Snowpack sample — Snodgrass Mountain, Crested Butte, Colorado (2/4/25, 12:06 PM MST)
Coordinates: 38.923, -106.968
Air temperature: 35 °F
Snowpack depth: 80 cm
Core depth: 80 cm
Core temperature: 32 °F
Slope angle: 14°, slope face: 78°
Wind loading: low
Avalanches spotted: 0
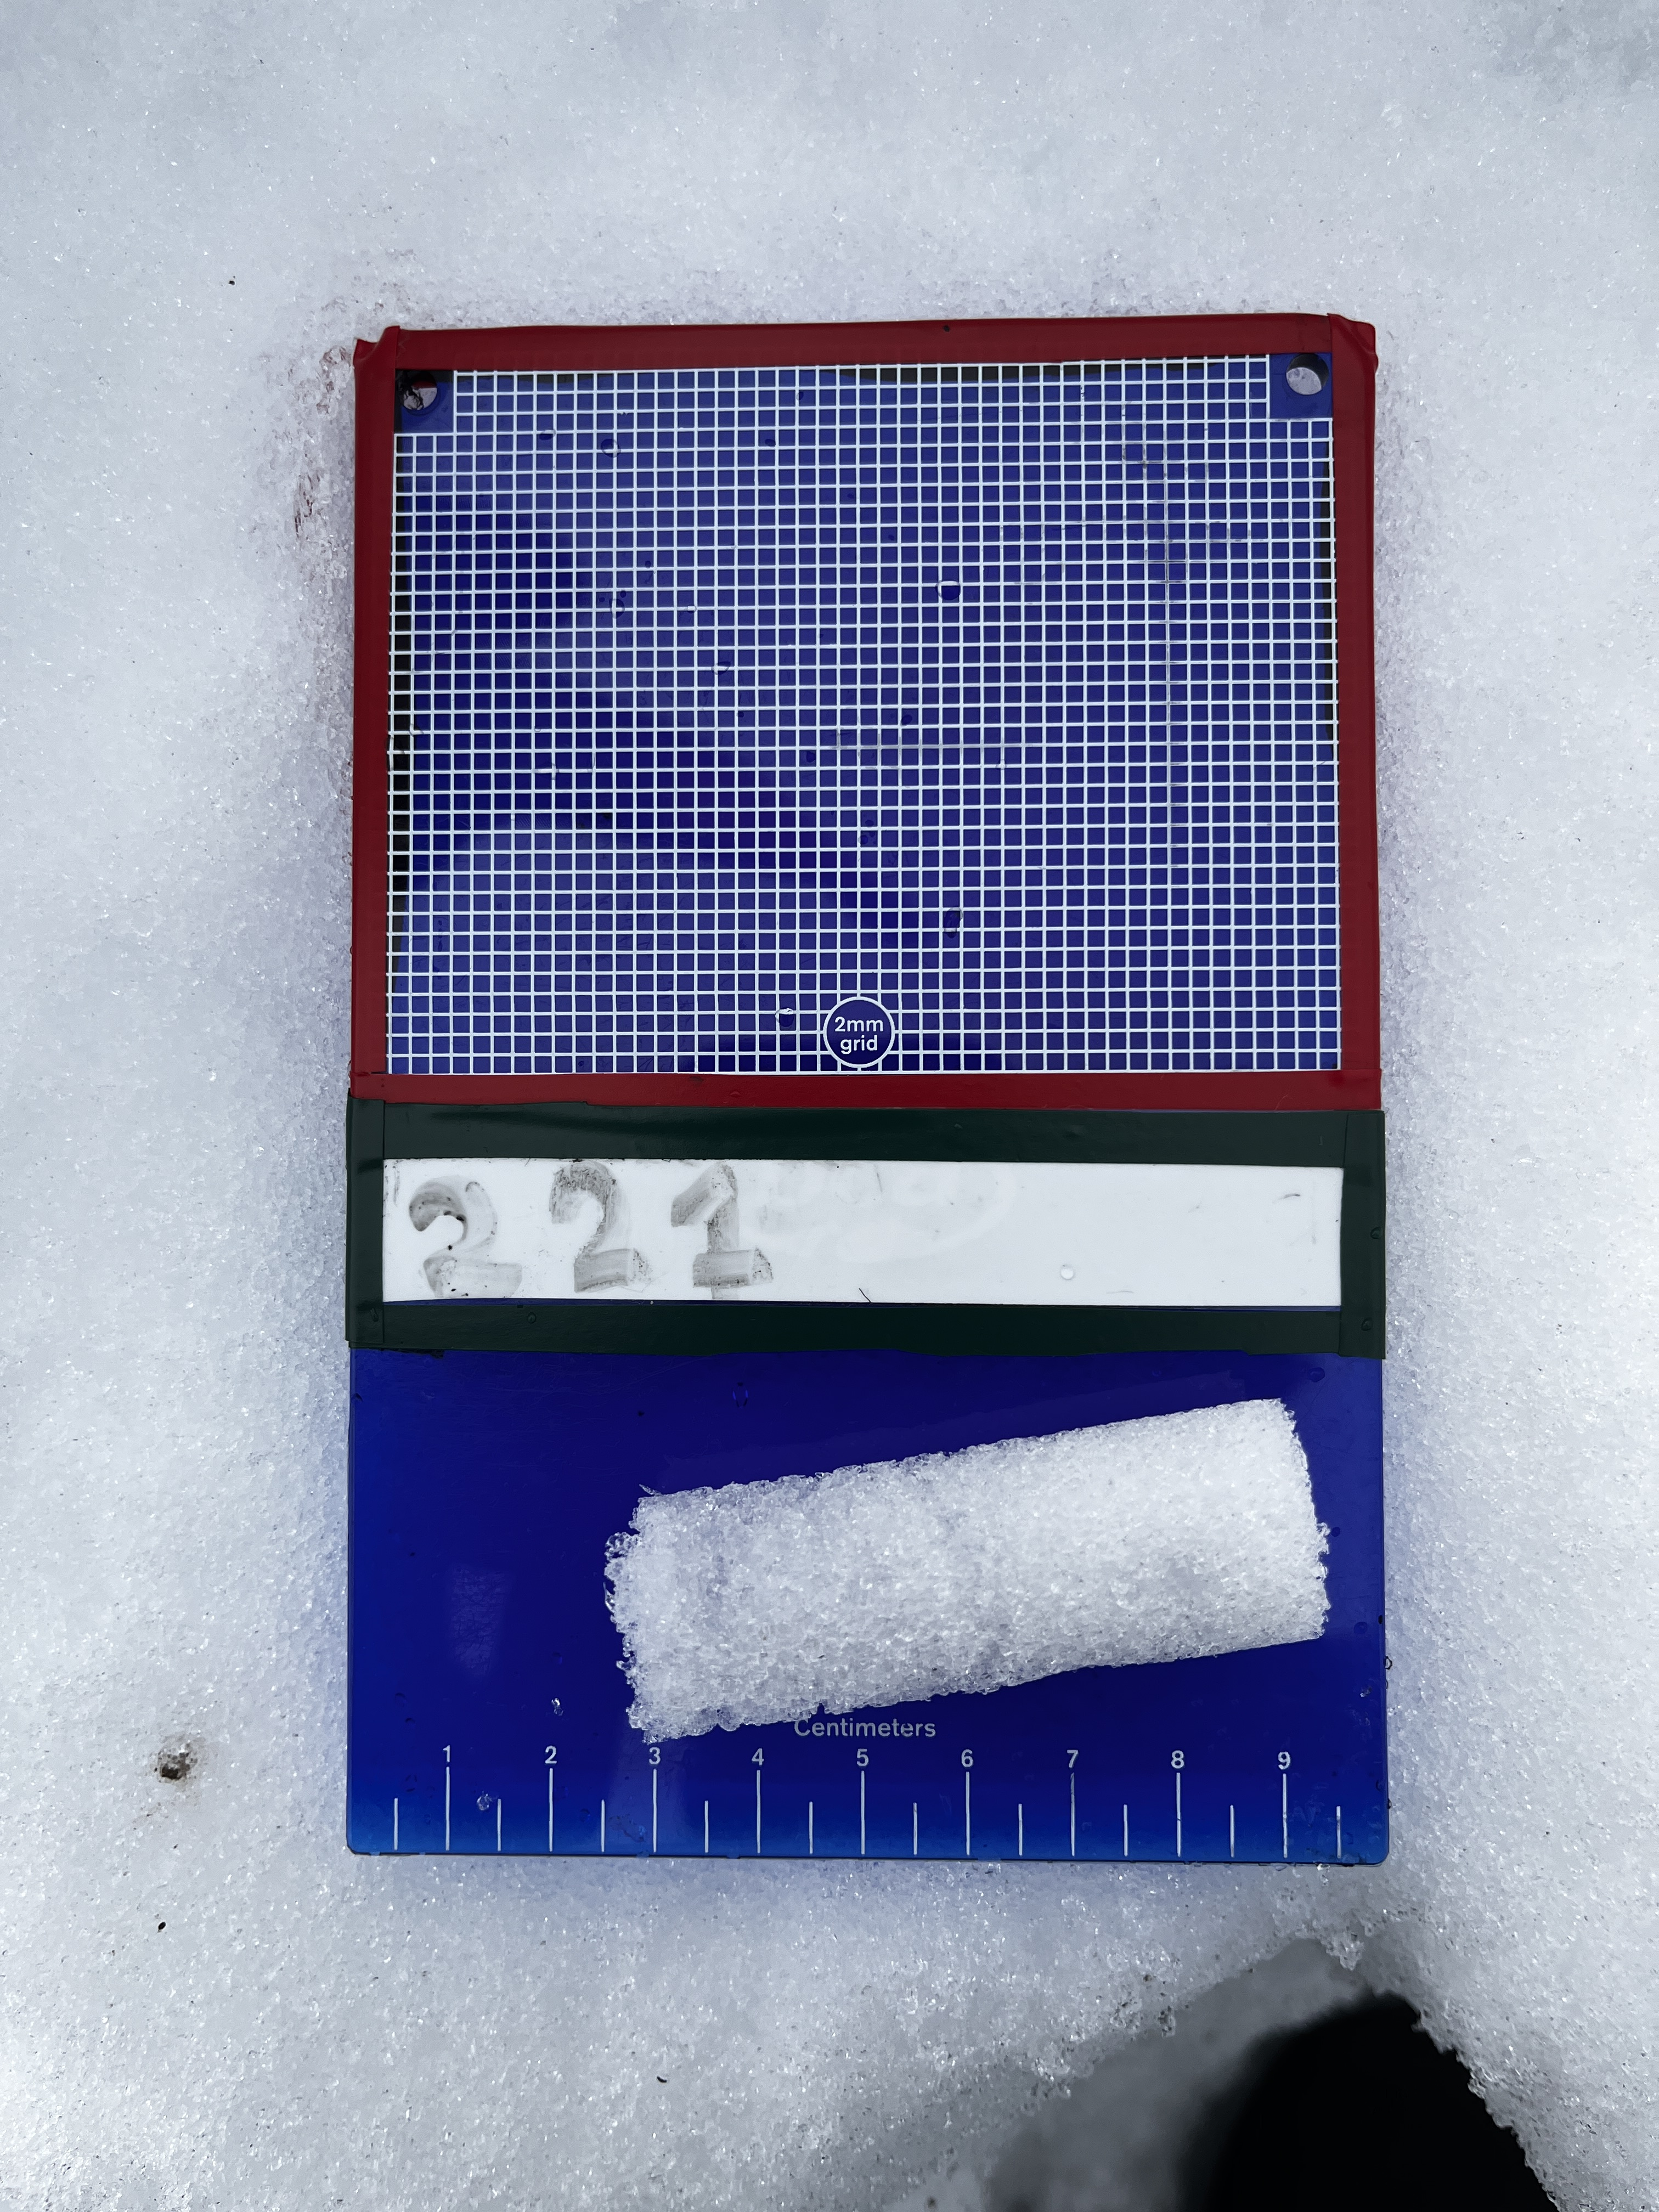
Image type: crystal_card
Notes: No avalanches nearby, unusually warm weather for the last month reported by residents, Collected 25 yards from treeline